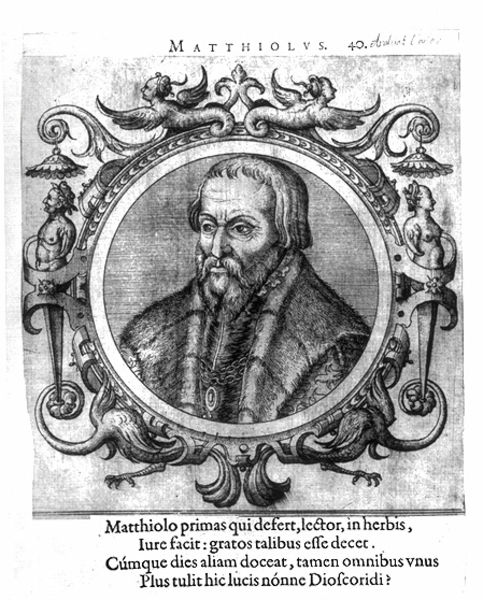
Titel: Bildnis des Pietro Andrea Matthioli
Institution: (Seriendruck)
Schlagwörter: blätter, flügel, kopf, mann, nackt, vogel, weiß, blumen, brust, busen, frau, frisur, grau, haar, mund, nase, profil, schwarz, stirn, blick, blüten, ornament, alt, bart, schnurrbart, augen, federn, gesicht, kragen, pelz, rahmen, bildnis, herr, portrait, porträt, vögel, zweige, haare, mantel, blatt, augenbrauen, brustbild, frontal, kinn, renaissance, schulter, kreis, oval, rund, tondo, umrandung, engel, ranken, fell, brüste, holzschnitt, schrift, wangen, backen, kette, grafik, graphik, füsse, rand, figuren, king, men, ornate, white, women, black, grey, hair, kartusche, nose, old, woman, inschrift, barbe, homme, ornamente, verzierung, mirror, picture, print, buch, medaillon, religion, umrahmung, druck, druckgraphik, schwarzweiss, druckgrafik, radierung, stich, portait, seite, illustration, text, überschrift, krallen, fürst, pelzkragen, voluten, amulett, medallion, sad, flower, angel, man, naked, dolch, fabelwesen, greif, abbey, eyes, feet, zeilen, drawing, kupferstich, frame, coat, fur, bird, etching, sketch, putti, beard, arabesk, statue, frage, cherub, cupid, sphinx, rahemn, latein, lateinisch, ink, medieval, reformation, circle, schwraz, book, vignette, fresco, majestic, seriendruck, matthäus, reformator, matthias, hermen, jurist, fragezeichen, mathias, backenknochen, royalty, latin, nasse, mustache, moustache, curves, rahmenbild, druckseite, image, sévère, pendant, in, #kragen, mathhias, reformatir, matthiolvs, matthiolo, etch, boobs, tits, nipple, dude, talon, primas, matthiolus, decorated, relgion, medium, nonne, furs, plus, hic, qui, defert, lector, herbis, iure, facit, gratos, talibus, effe, decer, tulit, lucis, supporters, diofcoridi, italian figure, ancient noble, barne